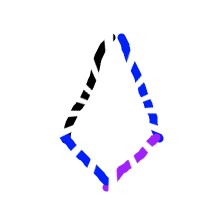
Shape: kite